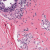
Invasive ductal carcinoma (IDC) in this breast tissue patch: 0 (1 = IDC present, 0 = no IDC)